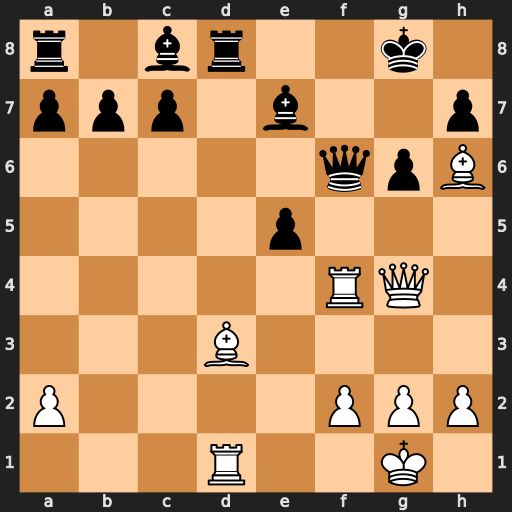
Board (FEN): r1br2k1/ppp1b2p/5qpB/4p3/5RQ1/3B4/P4PPP/3R2K1
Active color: w
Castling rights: -
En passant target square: -
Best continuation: Bc4+ Kh8 Rxd8+ Bxd8 Rxf6